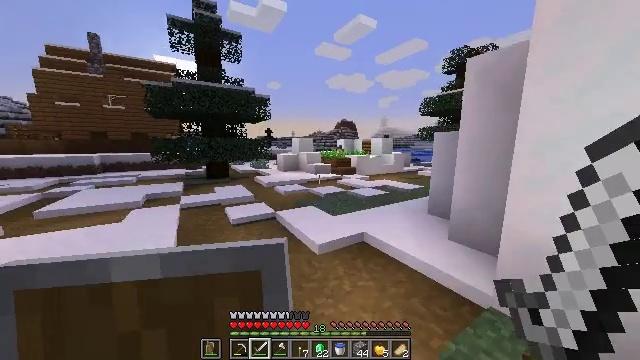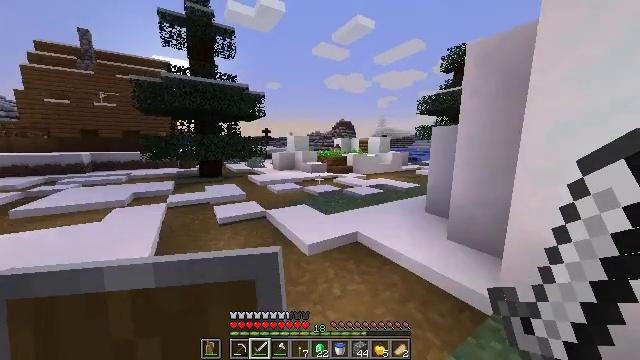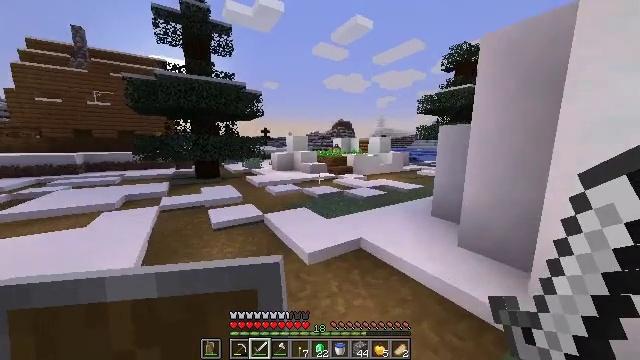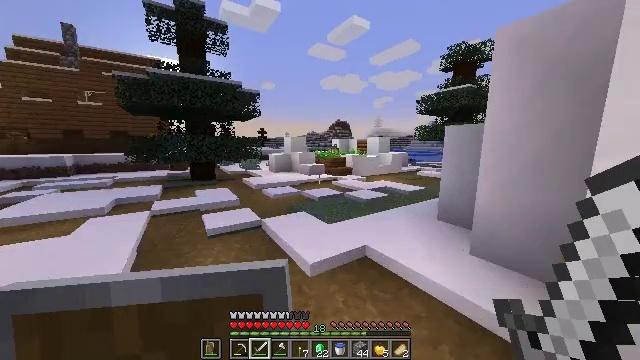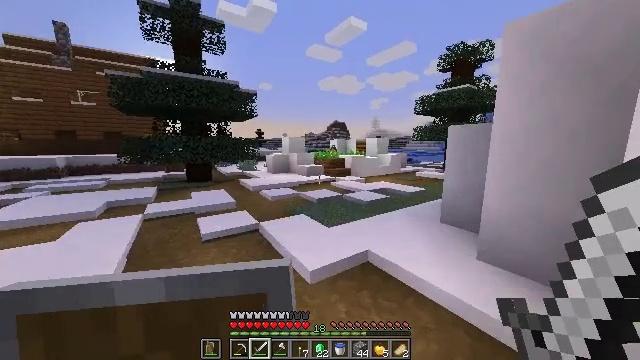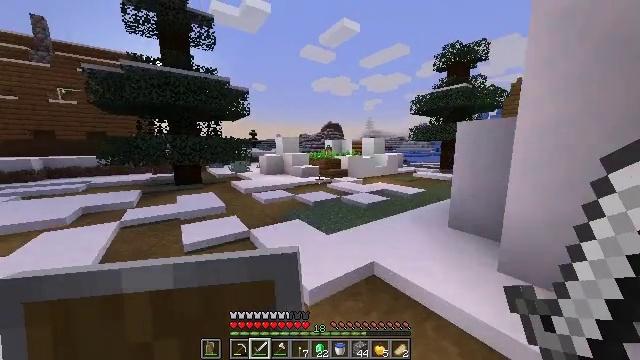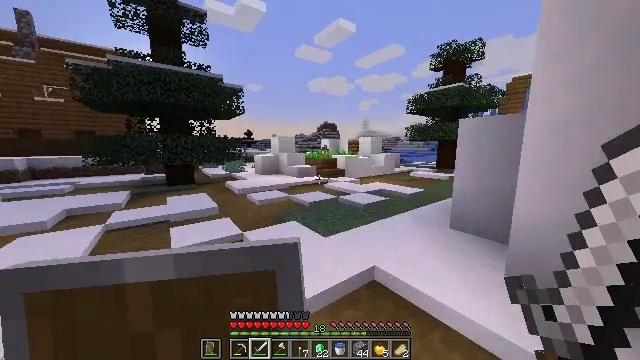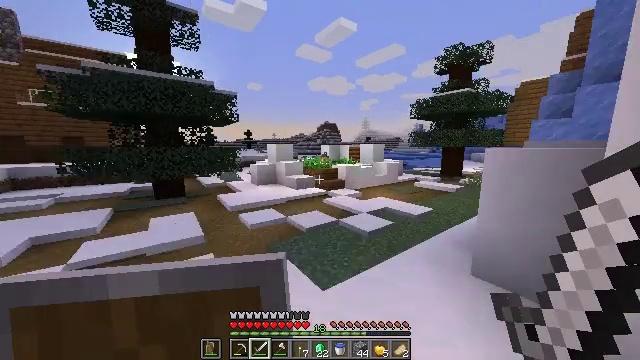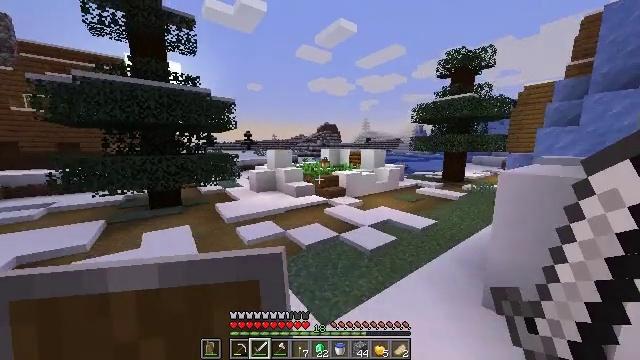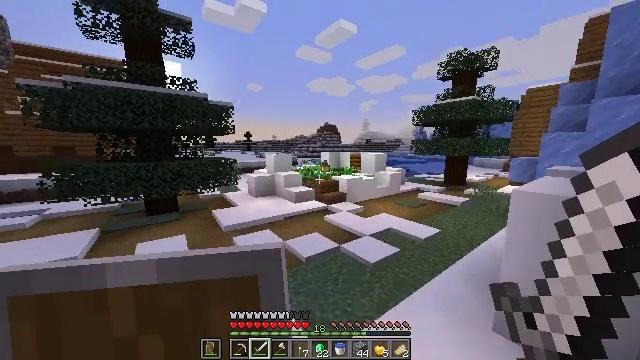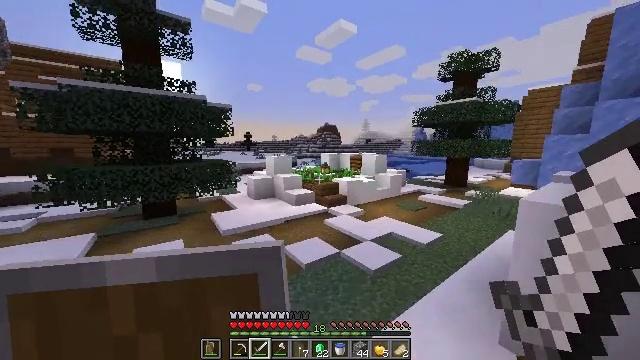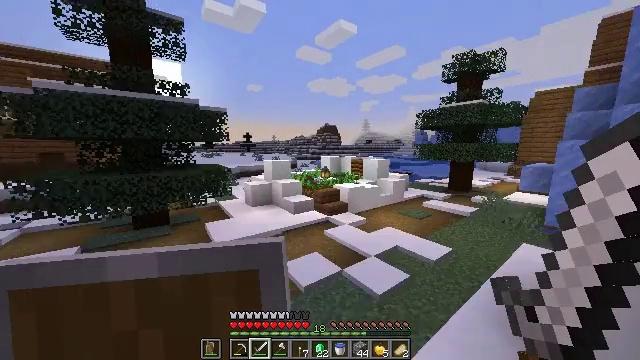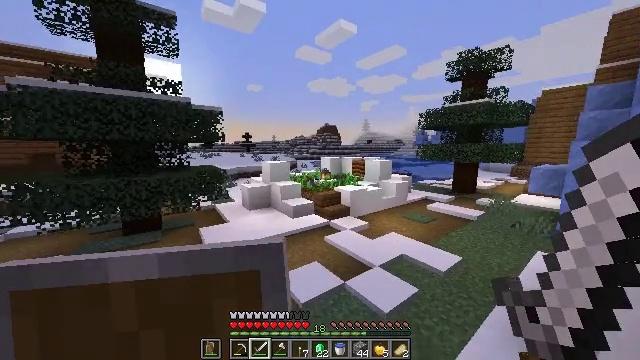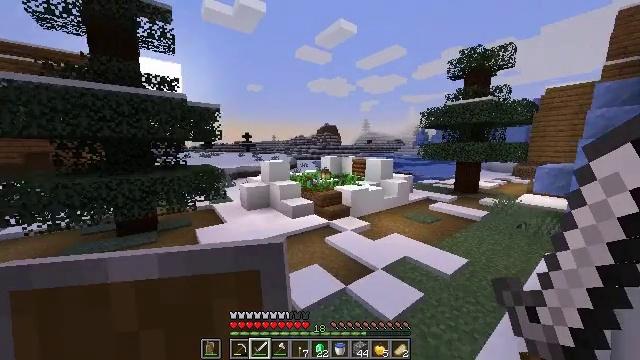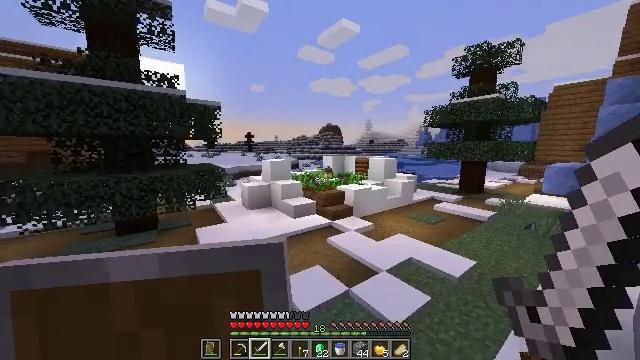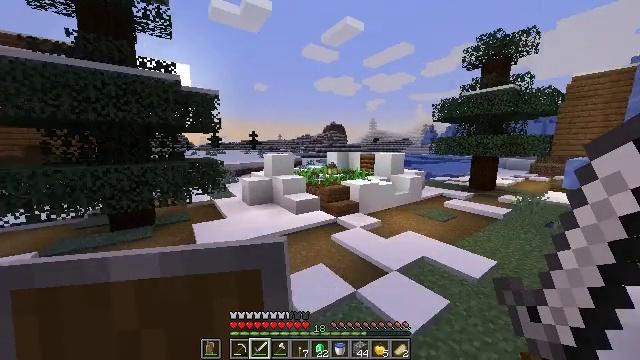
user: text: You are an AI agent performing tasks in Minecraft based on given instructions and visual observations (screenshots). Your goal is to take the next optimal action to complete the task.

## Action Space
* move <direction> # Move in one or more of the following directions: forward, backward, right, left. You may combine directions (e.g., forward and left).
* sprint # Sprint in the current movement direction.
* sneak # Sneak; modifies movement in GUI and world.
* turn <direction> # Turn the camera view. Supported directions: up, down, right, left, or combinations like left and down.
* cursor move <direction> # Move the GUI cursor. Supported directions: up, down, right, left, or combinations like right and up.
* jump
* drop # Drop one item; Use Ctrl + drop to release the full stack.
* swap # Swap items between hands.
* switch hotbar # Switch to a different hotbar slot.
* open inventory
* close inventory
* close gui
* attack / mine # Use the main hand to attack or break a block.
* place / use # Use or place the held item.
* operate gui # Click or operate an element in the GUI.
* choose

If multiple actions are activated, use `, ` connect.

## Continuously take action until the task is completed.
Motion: motion action
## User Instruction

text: Remove the blue bed from its location.
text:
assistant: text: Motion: move forward and move left, sprint
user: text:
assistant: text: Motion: move forward and move left, sprint
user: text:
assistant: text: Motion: move forward, sprint
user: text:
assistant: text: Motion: move forward, sprint
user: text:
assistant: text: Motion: move forward, sprint, turn right
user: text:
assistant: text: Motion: move forward, sprint, turn right
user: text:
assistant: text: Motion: move forward, sprint, jump
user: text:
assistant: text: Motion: move forward, sprint, jump
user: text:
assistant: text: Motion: move forward, sprint, jump
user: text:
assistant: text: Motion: move forward, sprint, jump
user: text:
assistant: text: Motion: move forward, sprint, jump
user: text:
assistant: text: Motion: move forward, sprint, jump
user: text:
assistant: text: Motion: move forward, sprint, jump
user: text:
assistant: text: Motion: move forward, sprint, jump
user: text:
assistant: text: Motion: move forward, sprint, turn left, jump
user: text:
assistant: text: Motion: move forward, sprint, jump
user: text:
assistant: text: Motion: move forward, sprint, turn left, jump
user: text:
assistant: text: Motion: move forward, sprint, turn left, jump
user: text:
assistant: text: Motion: move forward, sprint, turn left, jump
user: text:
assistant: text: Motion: move forward, sprint, turn left, jump
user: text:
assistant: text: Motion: move forward, sprint, jump
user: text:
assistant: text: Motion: move forward, sprint, jump
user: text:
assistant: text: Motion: move forward, sprint, turn left
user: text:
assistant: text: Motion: move forward, sprint, turn left
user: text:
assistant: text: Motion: move forward, sprint, turn left
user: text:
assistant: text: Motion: move forward, sprint
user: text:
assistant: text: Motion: move forward, sprint
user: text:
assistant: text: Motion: move forward, sprint
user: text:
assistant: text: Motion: move forward
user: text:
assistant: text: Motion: move forward